Interaction volume radius: 5 \u00c5
Interaction volume height: 15 \u00c5
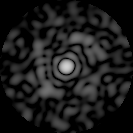
Disorder parameter: 0.7874